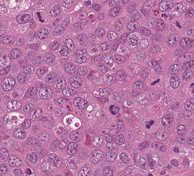
Tumor epithelial tissue: yes
Tumor-associated stroma tissue: no
Normal tissue: no